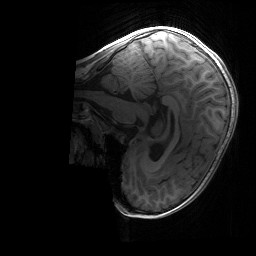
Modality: T1w
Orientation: sagittal
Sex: male
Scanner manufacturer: siemens
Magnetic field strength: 3 T
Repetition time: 1.9 s
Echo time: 0.00243 s